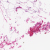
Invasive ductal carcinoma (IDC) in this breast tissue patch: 0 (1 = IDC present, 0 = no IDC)